Interaction volume radius: 5 \u00c5
Interaction volume height: 20 \u00c5
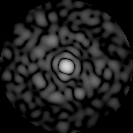
Disorder parameter: 0.8515